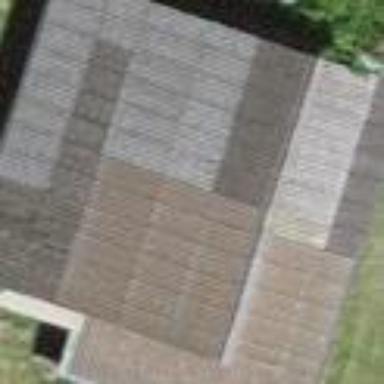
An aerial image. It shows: Rural barn.